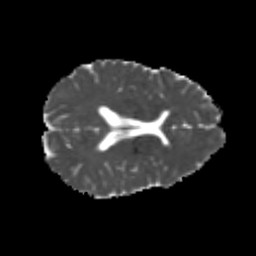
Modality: MD
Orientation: axial
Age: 22
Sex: female
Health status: healthy
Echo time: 0.074 s